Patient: sex M, age 42
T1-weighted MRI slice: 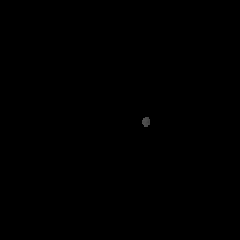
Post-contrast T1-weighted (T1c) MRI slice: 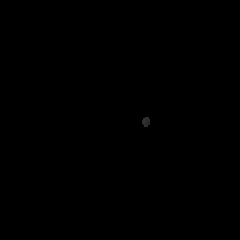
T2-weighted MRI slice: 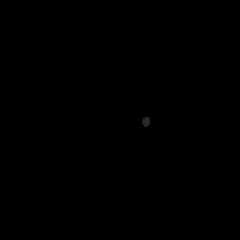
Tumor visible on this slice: no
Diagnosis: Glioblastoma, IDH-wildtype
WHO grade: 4